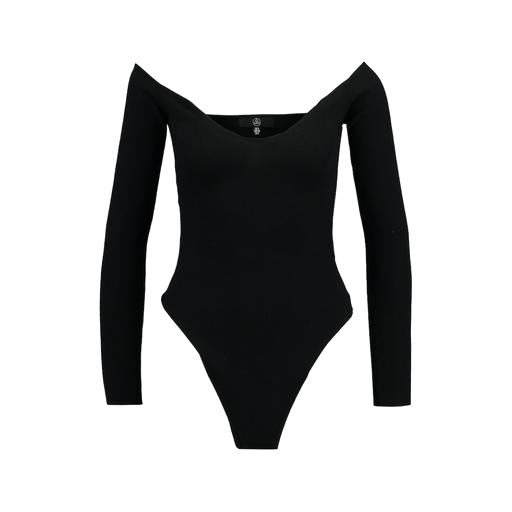
black plunge bodysuit, front long sleeve bardot, black mira cape-effect bodysuit, white background